Question: I am developing a simple Quiz Engine similar to that one in the ASP.NET website. I have the following database design:
- 'Username', 'Name', 'DivisionCode'... etc- 'SapCode', 'Division'.- 'QuizID', 'Title', 'IsSent', 'Description'.- 'UserQuizID', 'QuizID', 'DateTimeComplete', 'Score', 'Username'
What I want now is to show an indicator in the Result page of each quiz that will show to the user the number of participants in the Employee's Division who . (so if the user takes the quiz again, his second try will not be considered in this query).
'''
My Query which is not correct is:
SELECT dbo.Divisions.DivisionShortcut, COUNT(dbo.UserQuiz.Username) AS [Number of Participants]
FROM dbo.Divisions INNER JOIN
dbo.employee ON dbo.Divisions.SapCode = dbo.employee.DivisionCode INNER JOIN
dbo.UserQuiz ON dbo.employee.Username = dbo.UserQuiz.Username INNER JOIN
dbo.Quiz ON dbo.UserQuiz.QuizID = dbo.Quiz.QuizID
WHERE (dbo.UserQuiz.QuizID = @QuizID)
GROUP BY dbo.Divisions.DivisionShortcut, dbo.UserQuiz.Score
HAVING (dbo.UserQuiz.Score = 100)
'''
And the desired output should be like this:

I am struggling now in being able to determine the QuizID:
'''
;with OrderedAttempts as (
select Username,Score,QuizID,
ROW_NUMBER() OVER (PARTITION BY Username,QuizID ORDER BY DateTimeComplete) as rn
from UserQuiz
WHERE (dbo.UserQuiz.QuizID = @QuizID)
), FirstAttempts as (
select Username,Score,QuizID from OrderedAttempts where rn = 1
)
select
d.DivisionName,
COUNT(fa.Score)
from
Divisions d
left join
Employee e
left join
FirstAttempts fa
on
e.Username = fa.Username
on
d.SapCode = e.DivisionCode
group by
d.DivisionName
'''
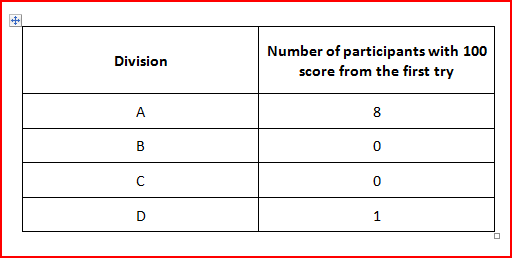
Answer: Simplest part of the query is find everyone who scored 100 on their first try:
'''
;with OrderedAttempts as (
select UserName,Score,QuizID,
ROW_NUMBER() OVER (PARTITION BY UserName,QuizID ORDER BY DateTimeCompleted) as rn
from UserQuiz
), FirstAttempts as (
select UserName,Score,QuizID from OrderedAttempts where rn = 1
)
select
d.DivisionName,
COUNT(fa.Score)
from
Division d
left join
User u
left join
FirstAttempts fa
on
u.UserName = fa.UserName
on
d.SapCode = u.DivisionCode
group by
d.DivisionName
'''
Hopefully, from there, you can build up the rest of your query.